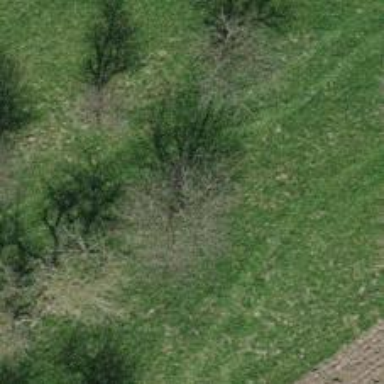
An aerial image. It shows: Single tag "natural: tree."